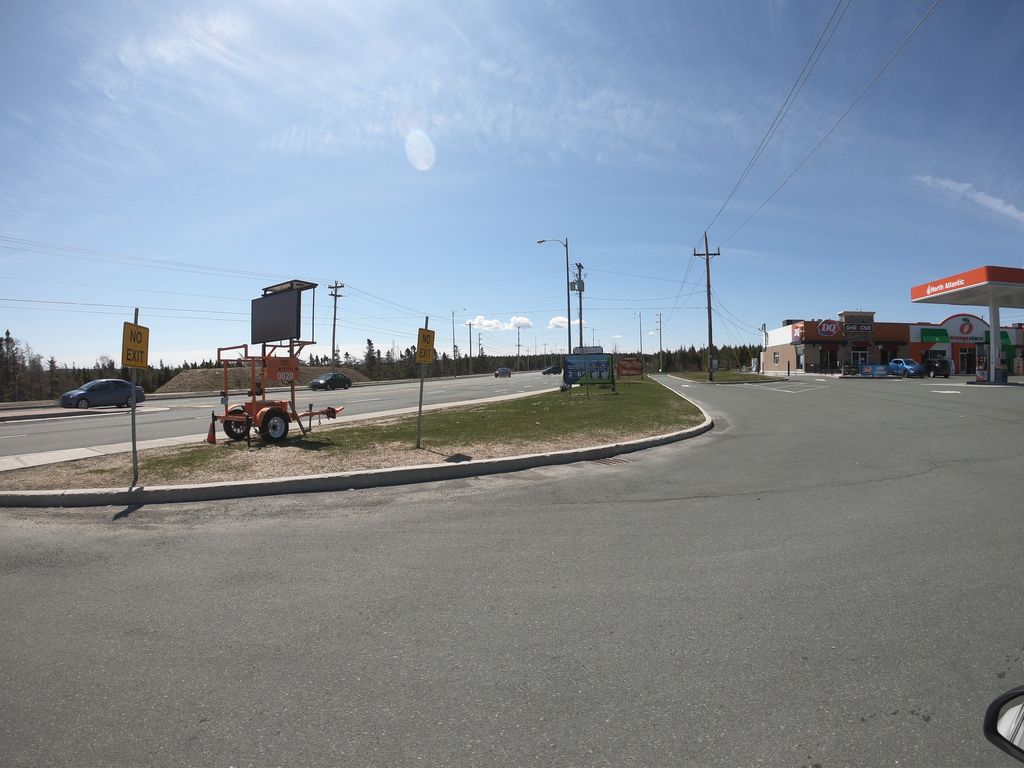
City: st_johns